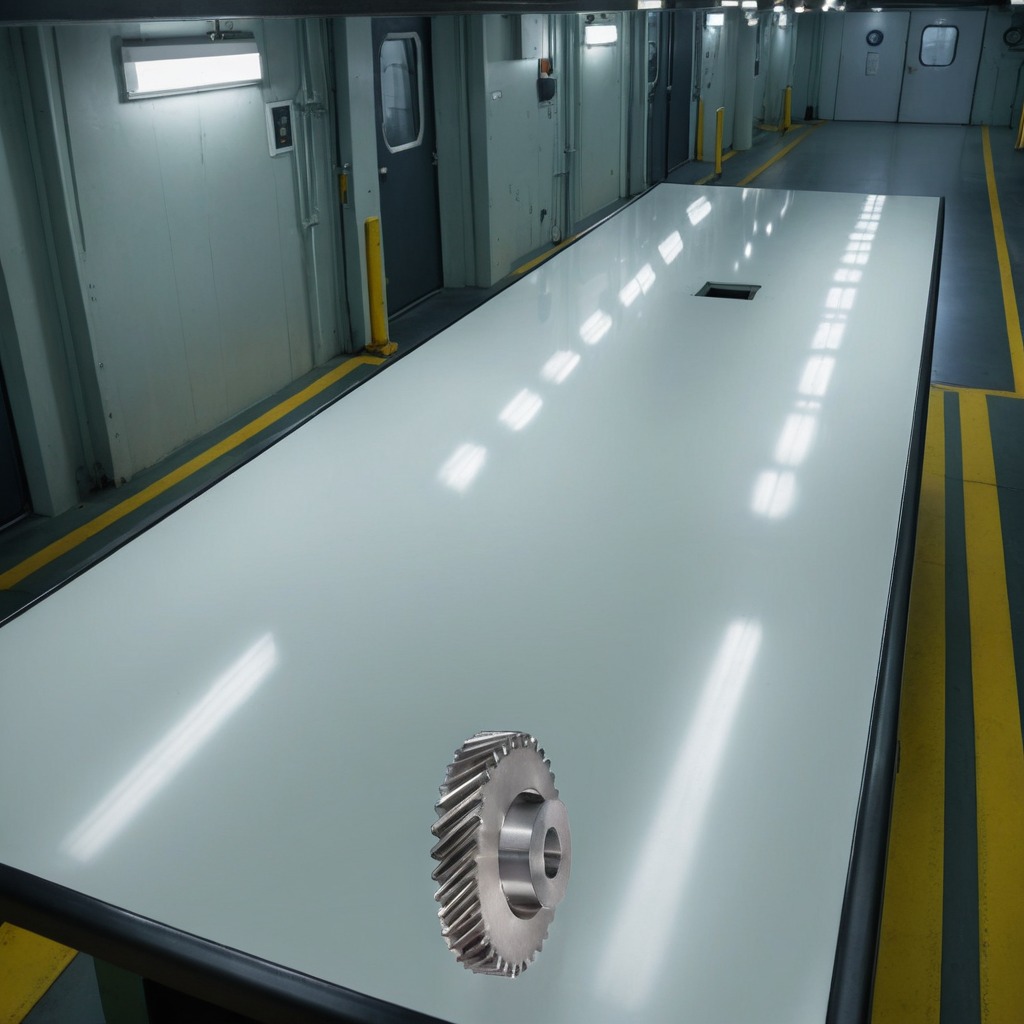
A steel gear with teeth is lying on the table.